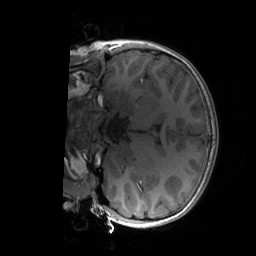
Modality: T1w
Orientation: coronal
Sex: male
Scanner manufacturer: siemens
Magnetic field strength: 3 T
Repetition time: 1.9 s
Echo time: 0.00243 s